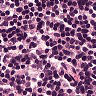
Metastatic tissue present: no